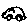
Label: car